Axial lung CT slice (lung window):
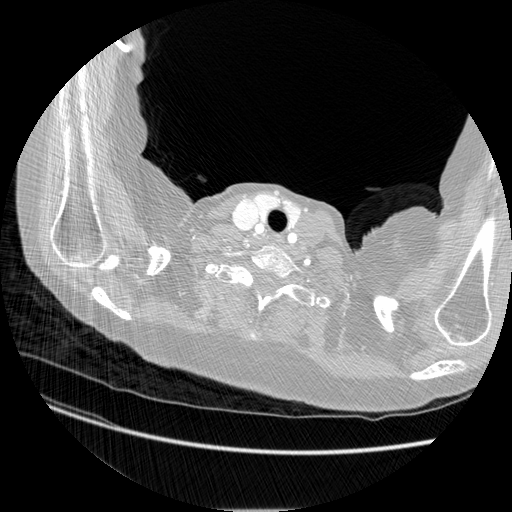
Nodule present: no